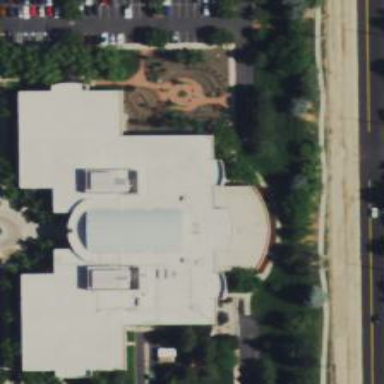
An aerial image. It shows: Building.